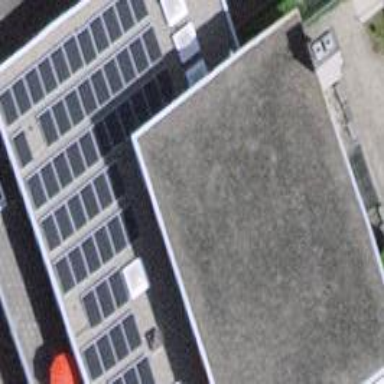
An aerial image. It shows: School building.